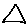
Label: triangle